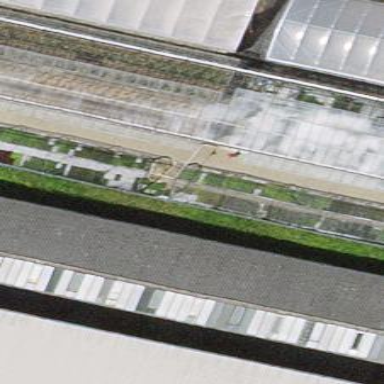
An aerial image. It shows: Greenhouse.